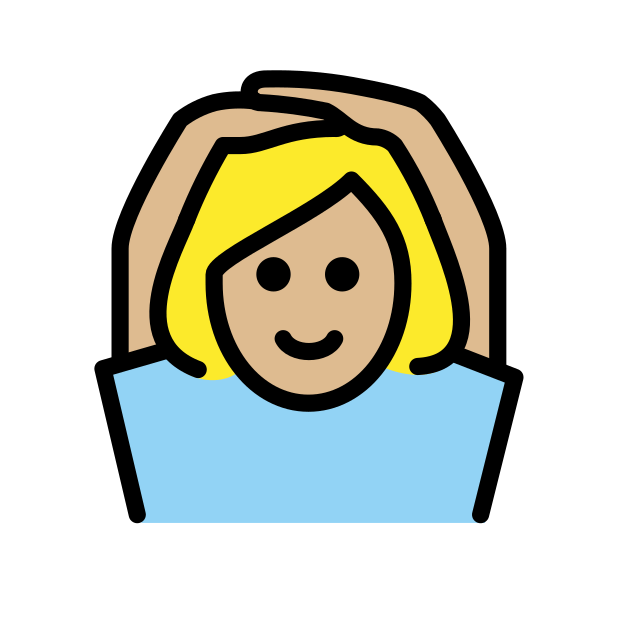
woman gesturing OK: medium-light skin tone